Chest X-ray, PA view. Patient: 43 years old, sex M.
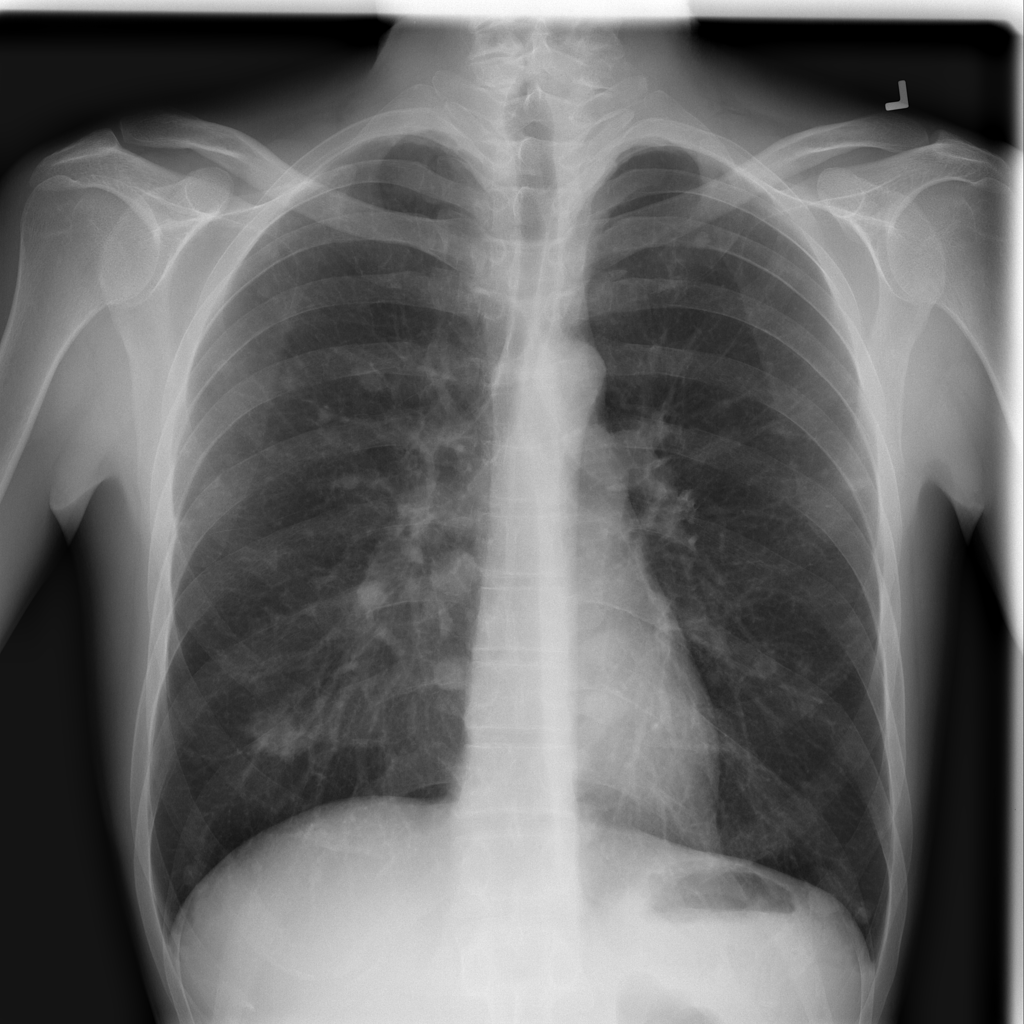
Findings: Mass